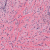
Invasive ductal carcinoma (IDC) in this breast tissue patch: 1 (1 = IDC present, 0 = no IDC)